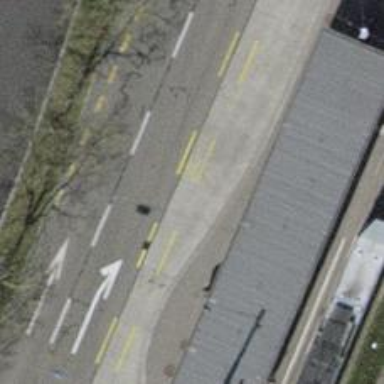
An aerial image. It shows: Service road.